Current action and preconditions to check: trajectory_clear

Your task: For each precondition in the list above, predict whether it will hold at this action.

Consider the current scene as observed from the mobile robot's camera, and analyze the predicted future states of all dynamic agents (e.g., people, animals, vehicles, or any moving entities) within the NEXT SECOND.

IMPORTANT: Only answer "very likely" if you are absolutely certain—based on strong, clear evidence—that a dynamic agent will violate the precondition in the predicted future state. Do NOT answer "very likely" for unlikely, ambiguous, or low-probability risks.

Ask yourself for each precondition: Is there a high probability, with clear and convincing evidence, that the predicted future states of any dynamic agent will interfere with the predicted future state of the currently executing action within the NEXT SECOND, causing that precondition to fail?

Assess the risk level based on these predictions. Use "likely" or "very likely" if motions create a clear risk of interference.

Use "neutral" or "improbable" if agents are nearby but their predicted paths are clearly diverging or non-conflicting.

Failure Risk Categories: "very improbable", "improbable", "neutral", "likely", "very likely"

Answer Format: Output ONLY the probability_of_failure value from these categories: "very improbable", "improbable", "neutral", "likely", "very likely"

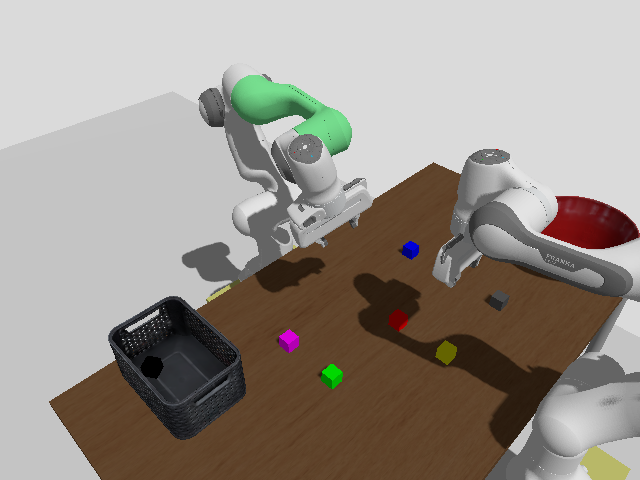

Answer: very improbable